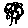
Label: tree